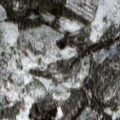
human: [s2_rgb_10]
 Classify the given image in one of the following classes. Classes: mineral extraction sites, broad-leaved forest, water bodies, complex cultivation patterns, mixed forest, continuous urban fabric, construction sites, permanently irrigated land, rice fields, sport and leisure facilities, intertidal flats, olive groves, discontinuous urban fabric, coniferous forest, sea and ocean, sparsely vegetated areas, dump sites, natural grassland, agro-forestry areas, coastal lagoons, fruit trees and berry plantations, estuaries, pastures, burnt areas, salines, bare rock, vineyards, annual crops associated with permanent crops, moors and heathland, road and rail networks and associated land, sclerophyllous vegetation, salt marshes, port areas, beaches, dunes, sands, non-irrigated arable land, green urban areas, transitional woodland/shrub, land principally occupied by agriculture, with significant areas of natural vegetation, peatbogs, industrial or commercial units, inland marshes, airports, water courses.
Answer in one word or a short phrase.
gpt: coniferous forest, transitional woodland/shrub